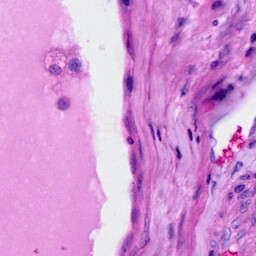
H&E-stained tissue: Ovarian